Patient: sex M, age 75
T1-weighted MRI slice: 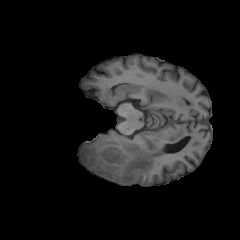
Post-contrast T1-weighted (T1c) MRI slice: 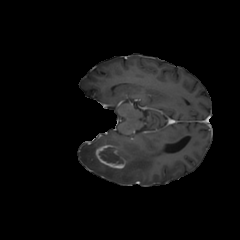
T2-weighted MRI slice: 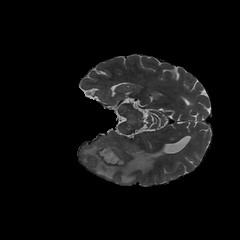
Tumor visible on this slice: yes
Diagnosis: Glioblastoma, IDH-wildtype
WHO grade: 4